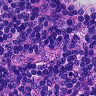
Metastatic tissue present: no